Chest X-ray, PA view. Patient: 69 years old, sex M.
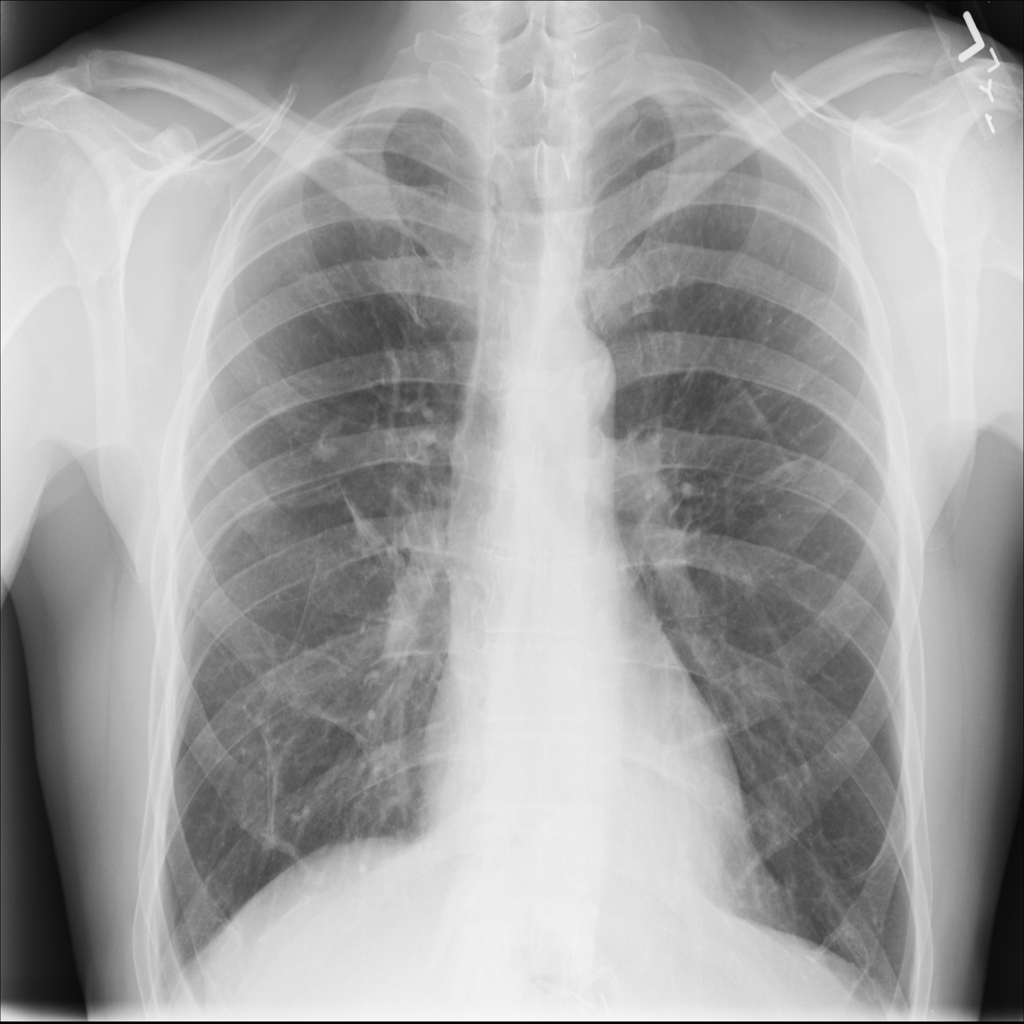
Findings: Atelectasis